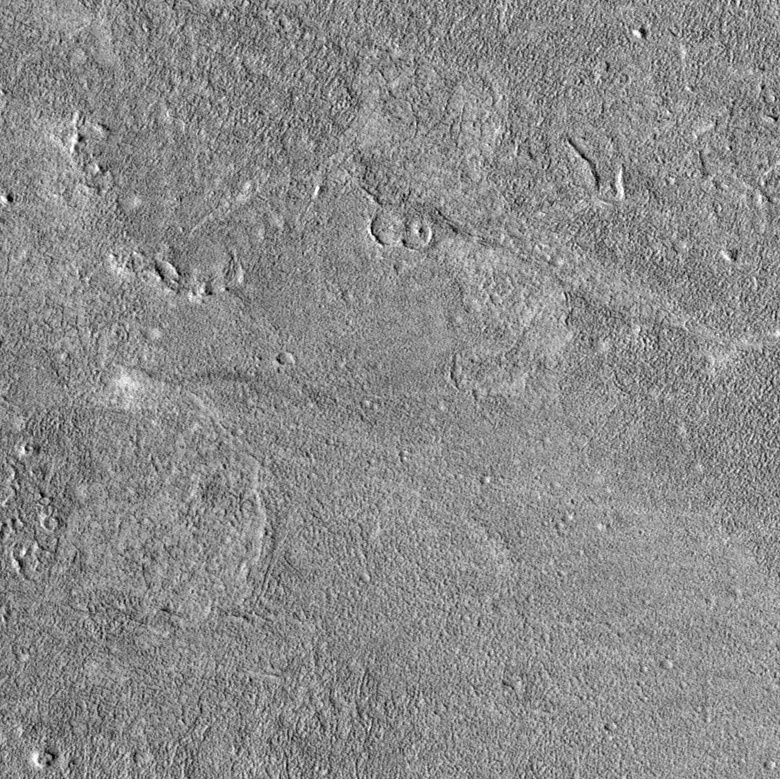
Label: dustdevil